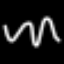
Label: squiggle